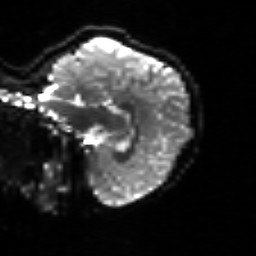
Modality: sbref
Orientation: sagittal
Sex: female
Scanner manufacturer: siemens
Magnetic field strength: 3 T
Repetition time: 5 s
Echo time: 0.071 s